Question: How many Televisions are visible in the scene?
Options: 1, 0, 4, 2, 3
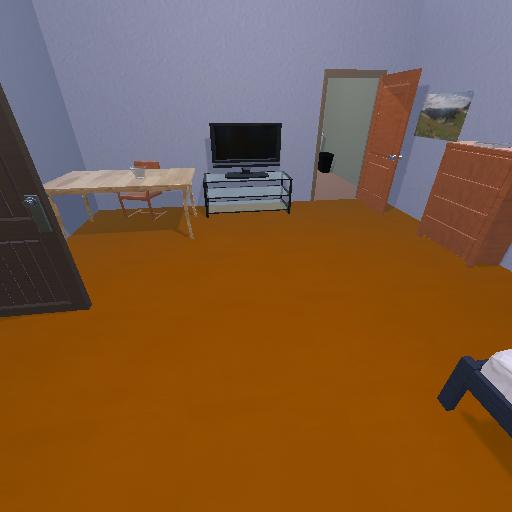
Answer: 1